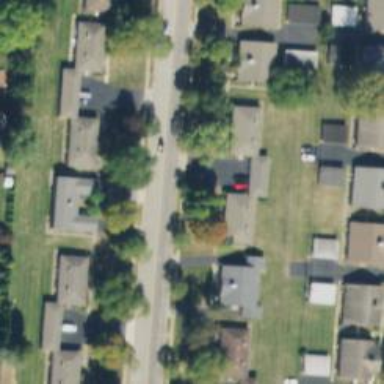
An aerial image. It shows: Residential driveway used as service road.